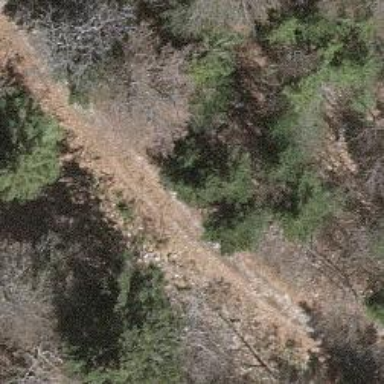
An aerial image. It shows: Track with very rough surface.